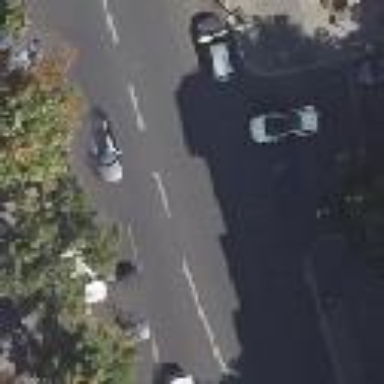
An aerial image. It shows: Asphalt road with lane markings at junction.